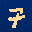
Label: 7